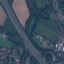
Land use / land cover class: Highway